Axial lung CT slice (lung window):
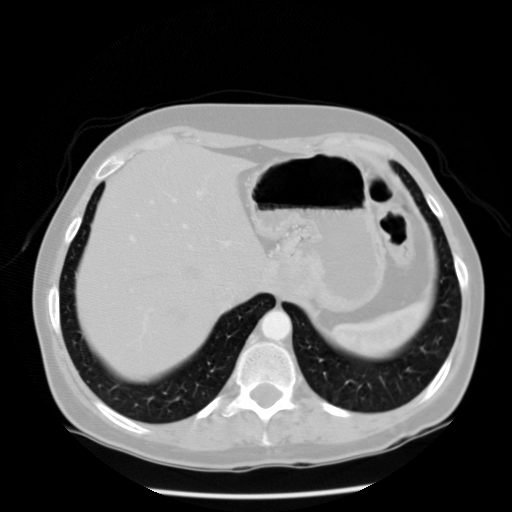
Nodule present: no